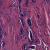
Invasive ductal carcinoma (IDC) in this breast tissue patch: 1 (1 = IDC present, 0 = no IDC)